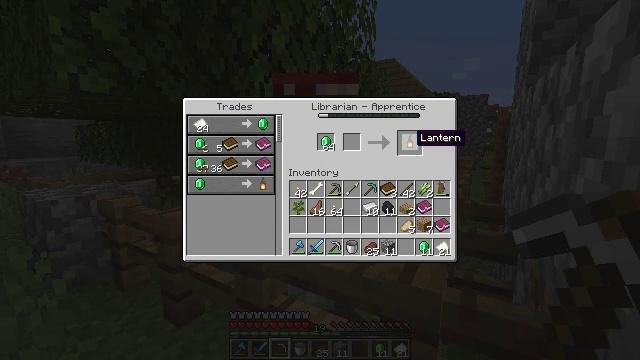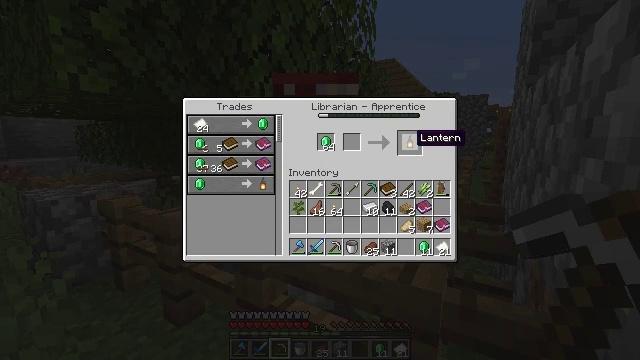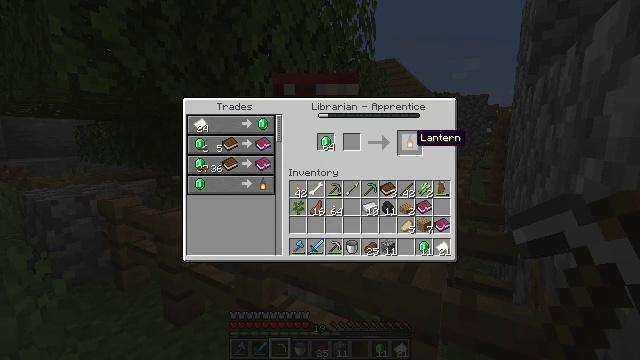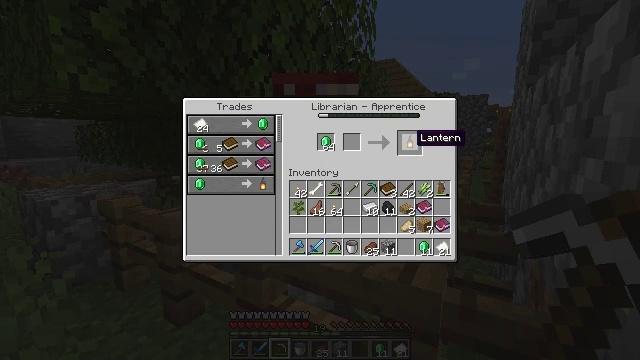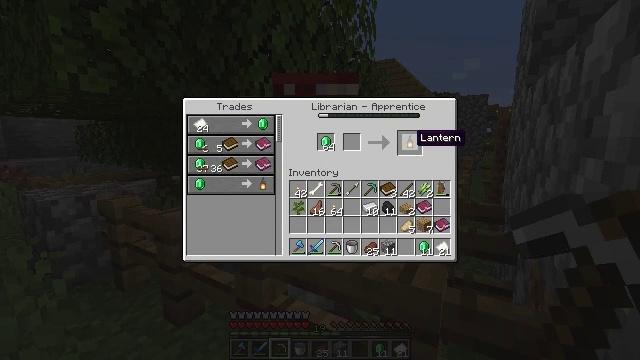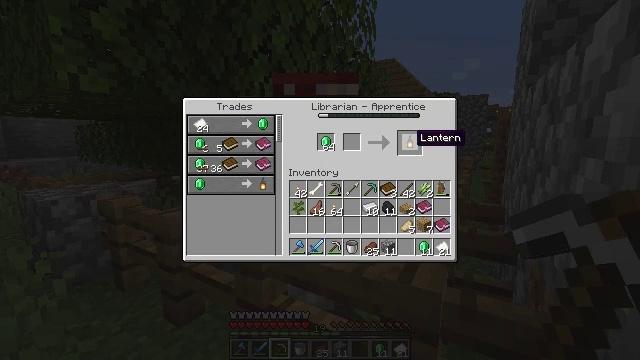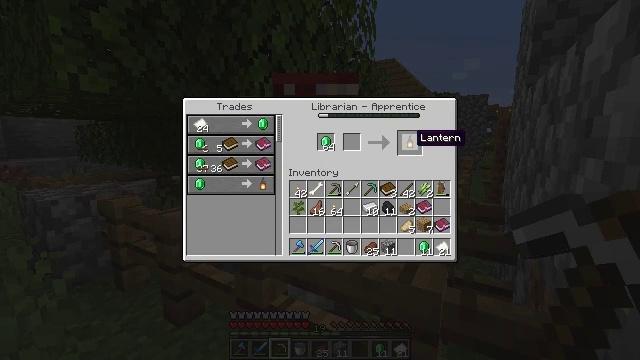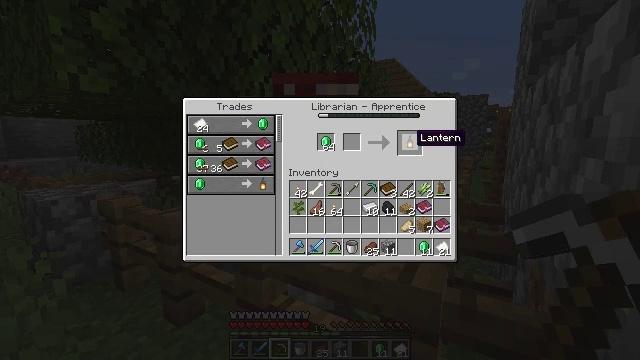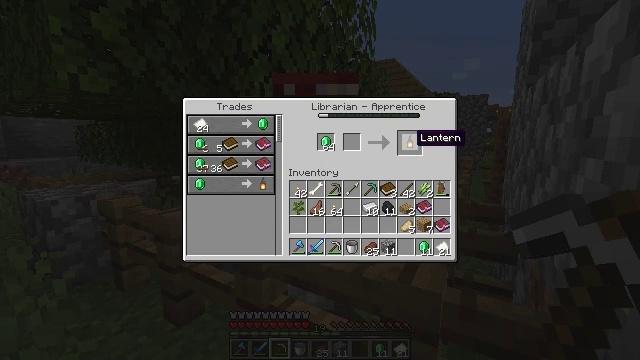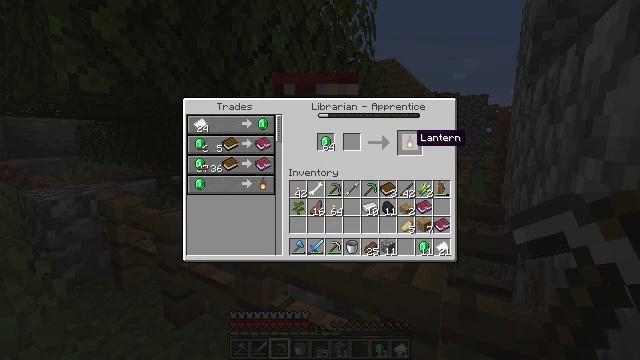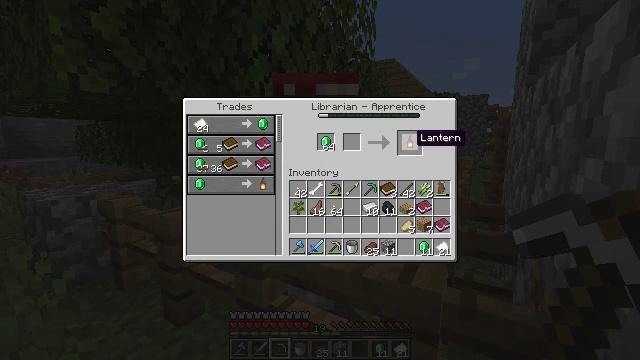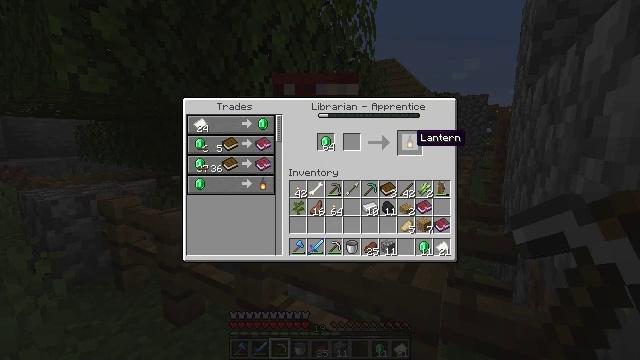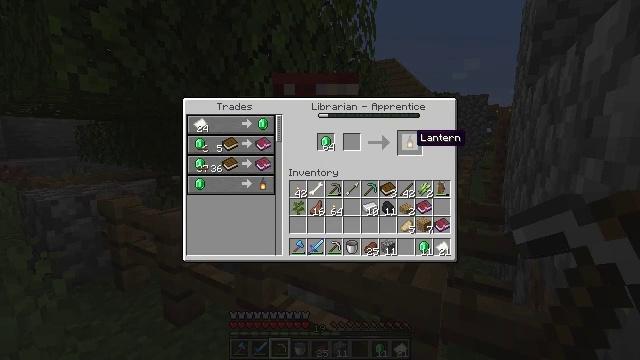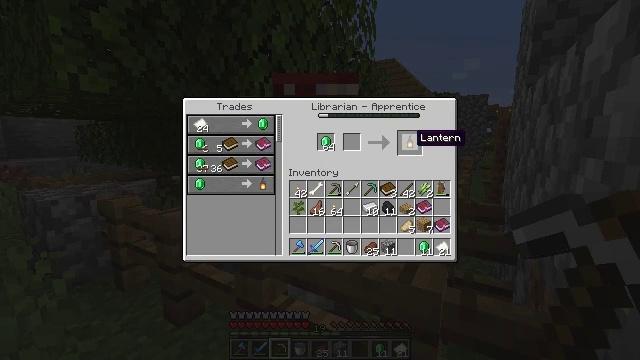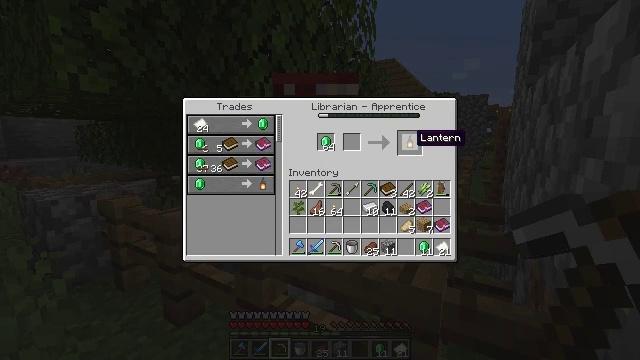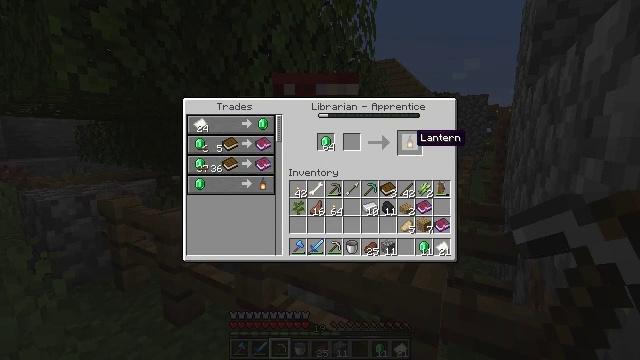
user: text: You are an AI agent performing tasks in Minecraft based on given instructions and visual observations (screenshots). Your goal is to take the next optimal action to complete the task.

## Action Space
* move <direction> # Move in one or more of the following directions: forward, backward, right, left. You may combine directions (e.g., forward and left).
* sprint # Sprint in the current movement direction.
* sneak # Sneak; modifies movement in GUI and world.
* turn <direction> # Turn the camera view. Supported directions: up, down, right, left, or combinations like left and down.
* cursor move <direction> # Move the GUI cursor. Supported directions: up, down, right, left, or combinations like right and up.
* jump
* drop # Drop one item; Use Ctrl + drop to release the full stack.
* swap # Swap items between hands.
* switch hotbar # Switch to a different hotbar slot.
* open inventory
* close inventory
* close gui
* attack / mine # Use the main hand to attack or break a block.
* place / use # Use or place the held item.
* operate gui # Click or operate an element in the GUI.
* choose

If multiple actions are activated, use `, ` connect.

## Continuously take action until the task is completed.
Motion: motion action
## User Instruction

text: Turn iron nuggets and a torch into a lantern via the crafting table.
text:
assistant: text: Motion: no_op
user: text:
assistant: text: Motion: no_op
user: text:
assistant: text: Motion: no_op
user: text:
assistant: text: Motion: no_op
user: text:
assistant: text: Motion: no_op
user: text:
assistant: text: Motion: no_op
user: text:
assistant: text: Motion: no_op
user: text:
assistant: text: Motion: no_op
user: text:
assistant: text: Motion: no_op
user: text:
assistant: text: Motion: no_op
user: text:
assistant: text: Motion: no_op
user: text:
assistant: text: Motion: no_op
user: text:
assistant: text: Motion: no_op
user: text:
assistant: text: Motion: no_op
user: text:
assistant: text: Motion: no_op
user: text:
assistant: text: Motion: no_op
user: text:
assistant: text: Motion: no_op
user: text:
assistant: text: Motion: no_op
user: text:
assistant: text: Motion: no_op
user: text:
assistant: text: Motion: no_op
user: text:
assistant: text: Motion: no_op
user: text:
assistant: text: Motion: no_op
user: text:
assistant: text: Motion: no_op
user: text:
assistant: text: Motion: no_op
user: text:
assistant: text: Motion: no_op
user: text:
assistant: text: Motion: no_op
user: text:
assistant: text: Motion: no_op
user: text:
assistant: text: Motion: no_op
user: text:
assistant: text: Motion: no_op
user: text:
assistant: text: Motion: no_op